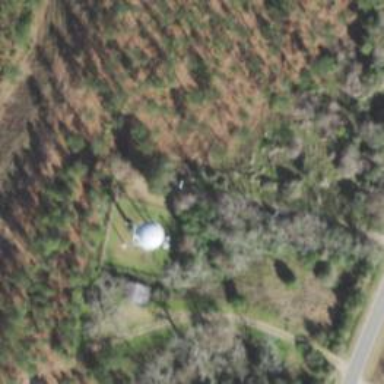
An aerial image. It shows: Water tower that is man-made.